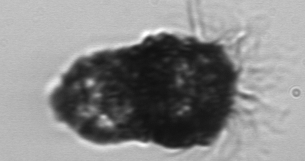
Label: Tintinnopsis